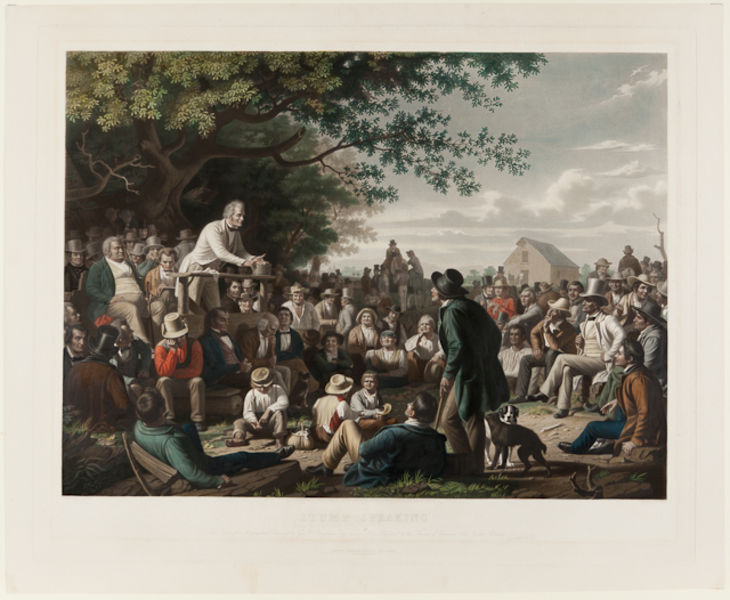
Titel: Stump Speaking
Künstler: John Sartain
Standort: Amherst (Massachusetts, USA)
Institution: Mead Art Museum, Amherst College
Schlagwörter: grün, blue, crowd, crown, fight, gathering, hat, men, people, red, white, window, women, black, discussion, green, group, meeting, old, painting, sitting, social, talk, talking, woman, print, brown, wood, cloud, clouds, klassizismus, man, sky, tree, building, house, trees, child, suit, coat, dog, dogs, hats, revolution, children, door, baum, mann, menschen, public, stump, leaves, ground, shoes, watching, war, cane, top hat, stick, standing, bored, gentlemen, barn, boden, listen, listening, zylinder, hous, fat, trial, platform, colonial, bauern, politics, realismus, nebel, hunde, volk, speaking, preaching, rede, cripple, speech, political, show, assembly, puritan, sermon, lecture, revival, salesman, top hats, podium, debate, explaining, speaker, white coat, minister, draußen, address, orator, preacher, throng, green coat, clour, old time, peope, minster, verkündigung, importance, diplomacy, struglle, orate, loft, pleaves, candidate, preeching